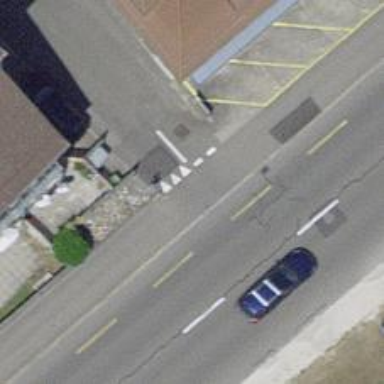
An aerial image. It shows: Unmarked road crossing.